Question: I have a simple form based on jquery -
'''
<center>
<form id="form1">
<div id="registerDiv" data-role="fieldcontain" >
<input type="button" value="Register" id="registerButton" data-inline="true"/>
</div>
</form>
</center>
'''
Id like to modify the form so that it has two background images, one background covers the button (number 1 in attachment - layout.png), the second is a background image that act as a border(number 2 in attachment - layout.png). What is the best method of achieving this ?
Thanks
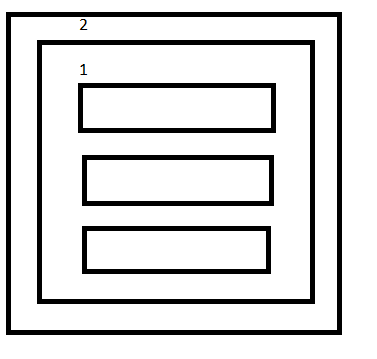
Answer: I think all you're looking for is this:
'''
#form1 {
background: url( /images/background1.jpg ) no-repeat;
}
#registerDiv {
margin: 40px;
background: url( /images/background2.jpg ) no-repeat;
}
'''